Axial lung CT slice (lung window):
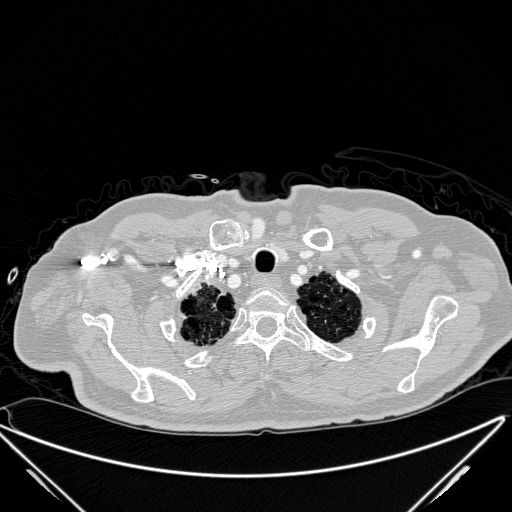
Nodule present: no